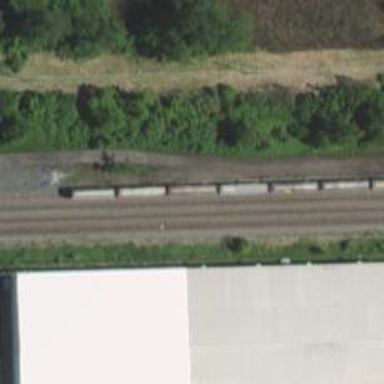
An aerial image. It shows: Railway siding for service.